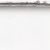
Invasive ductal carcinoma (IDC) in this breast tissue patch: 0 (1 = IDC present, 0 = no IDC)